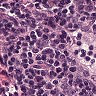
Metastatic tissue present: no